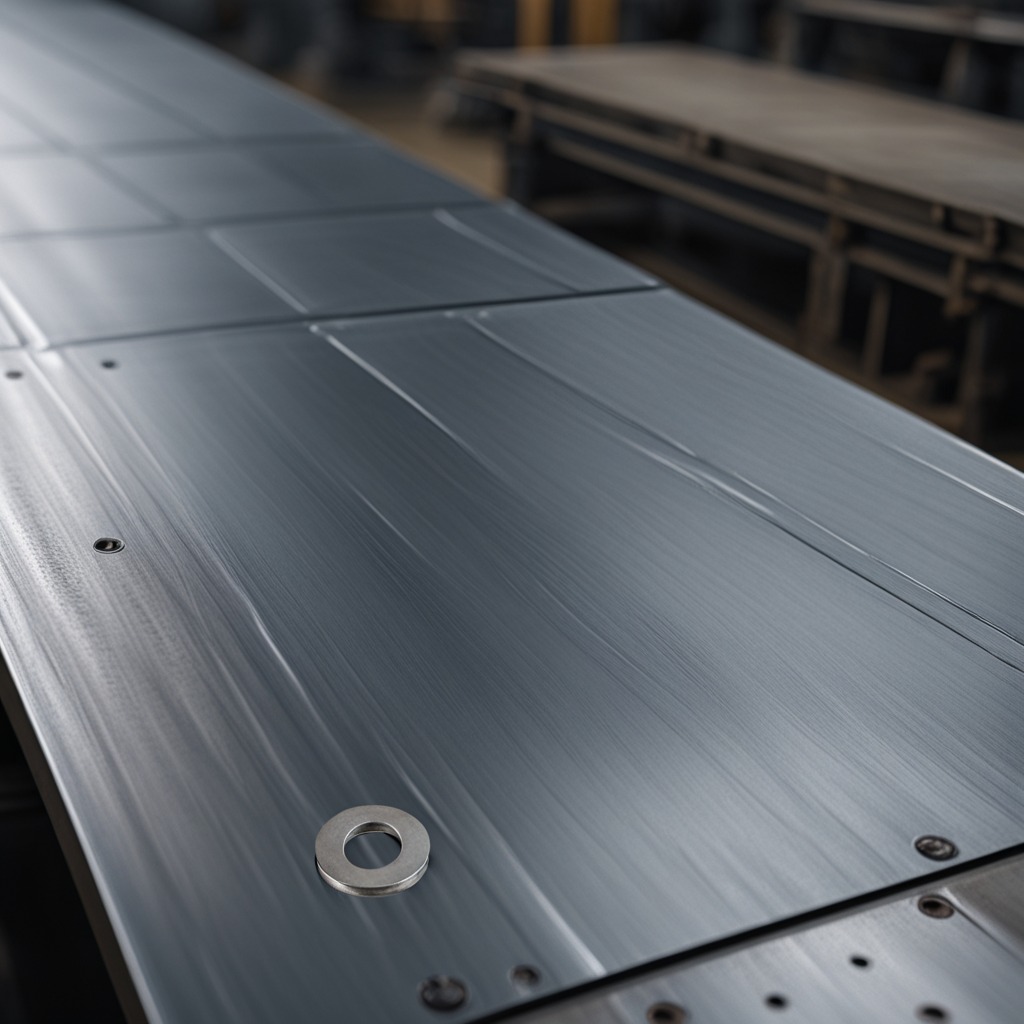
A flat metal washer lying on a cold steel table in a mining workshop gritty textures